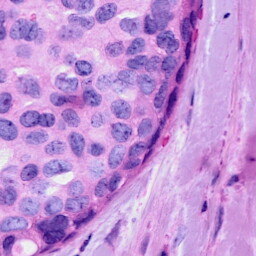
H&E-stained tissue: Breast